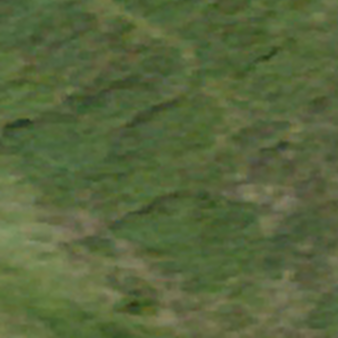
Label: other